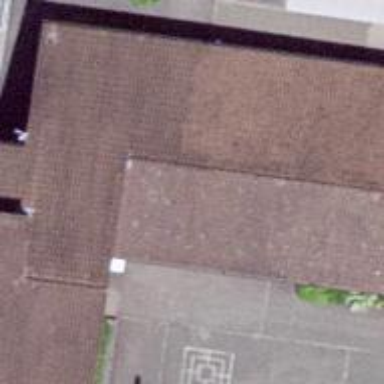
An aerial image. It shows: Kindergarten.